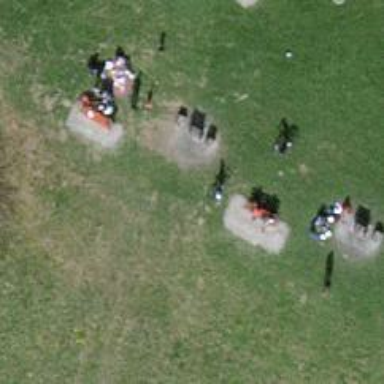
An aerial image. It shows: BBQ amenity.